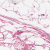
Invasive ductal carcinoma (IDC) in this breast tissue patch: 0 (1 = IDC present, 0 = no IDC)